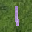
Label: 1